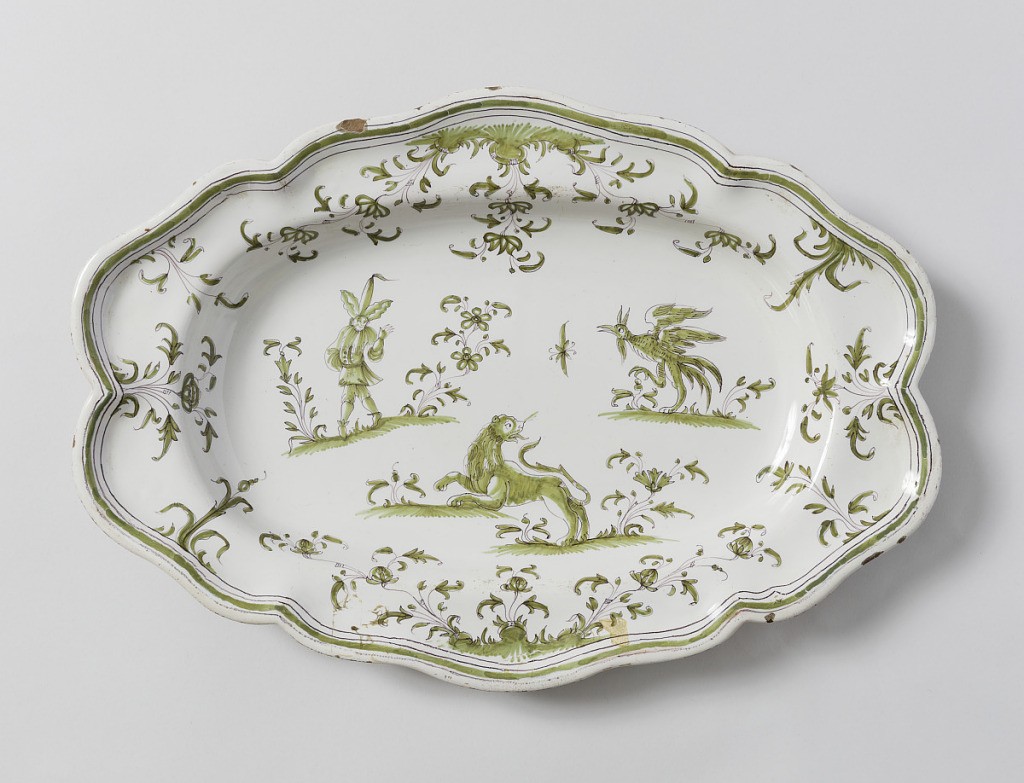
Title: Platter
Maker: Varages Pottery Factory, French, active 18th century
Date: ca. 1745
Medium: Tin-glazed earthenware
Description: Oval platter with scalloped edges. Thin magnesium outlines filled with green show flora and fauna decoration, and three figures in center.